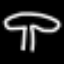
Label: mushroom